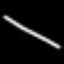
Label: line